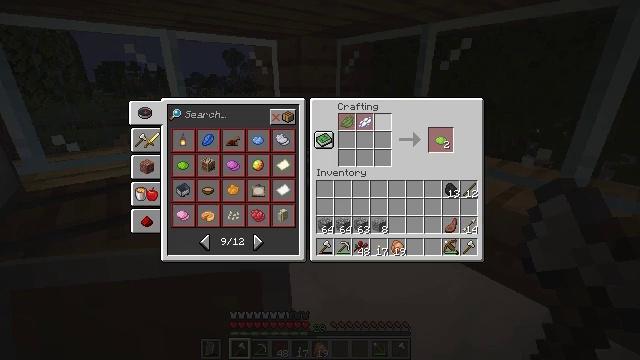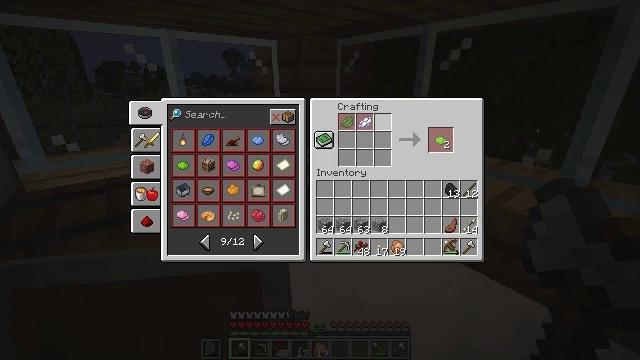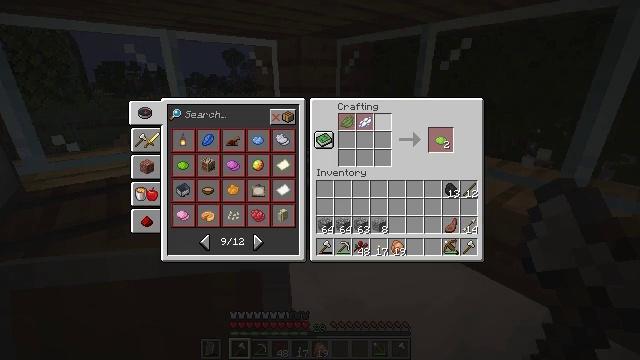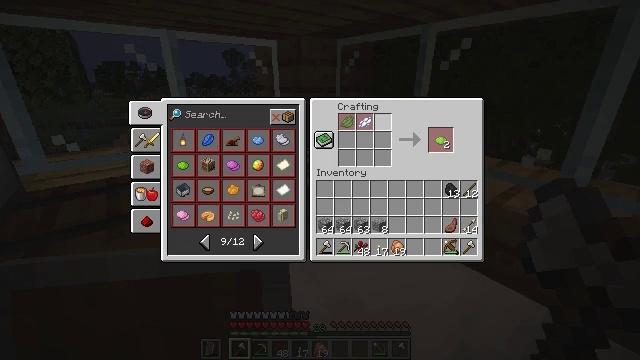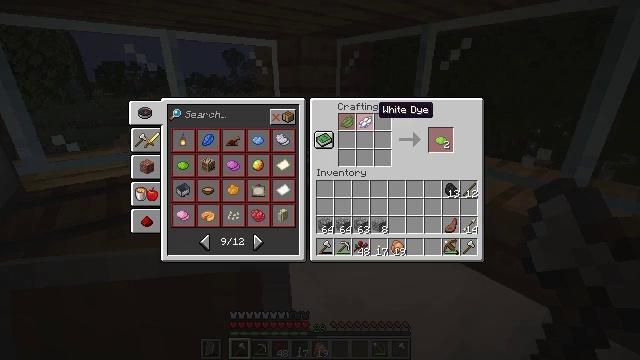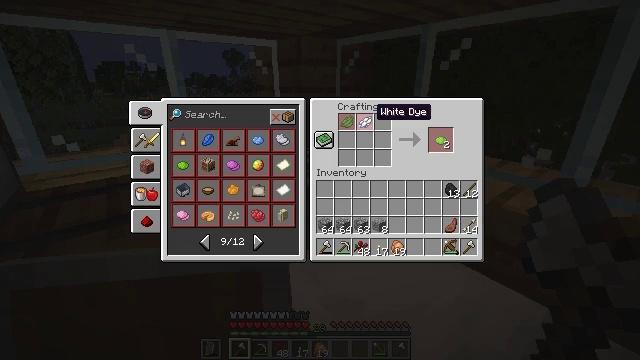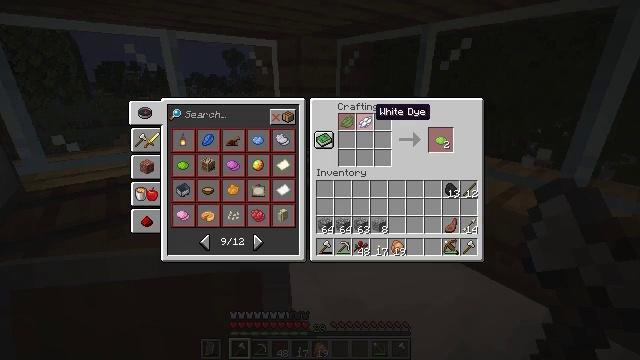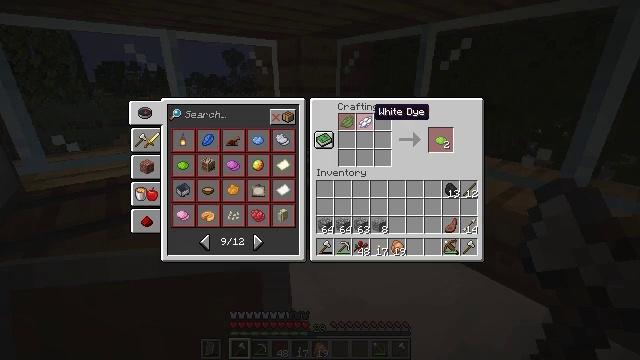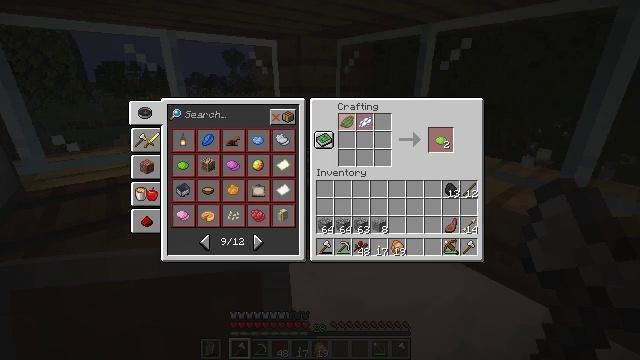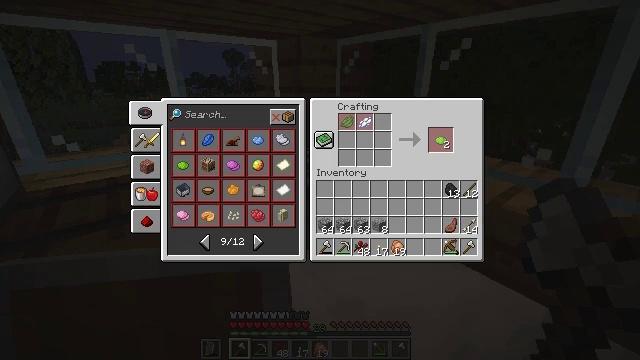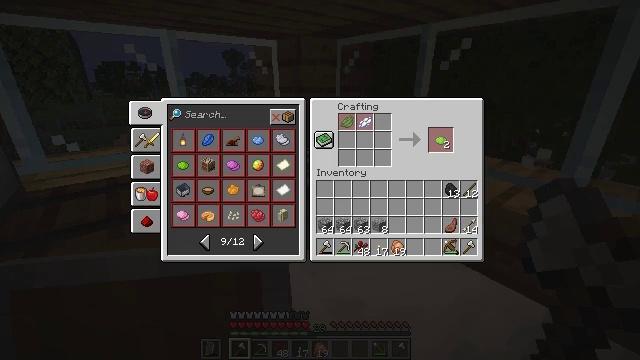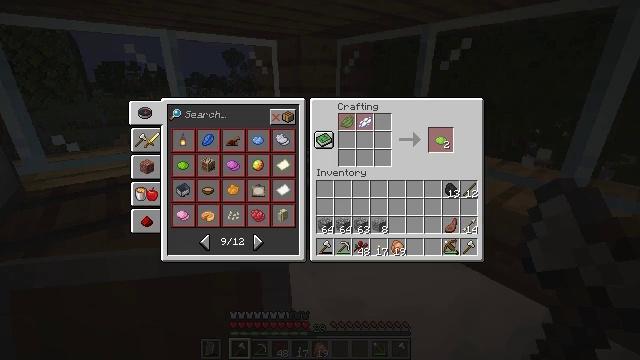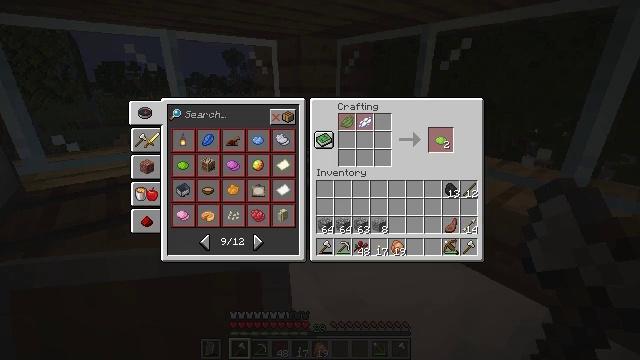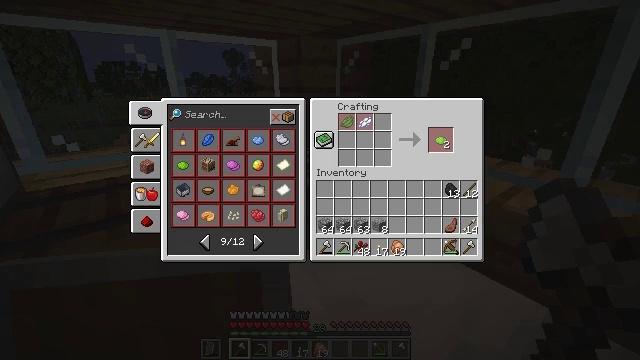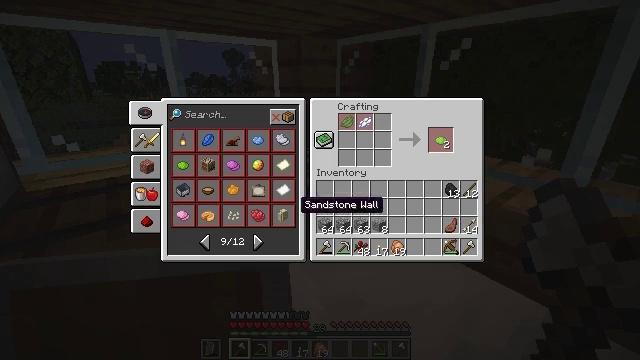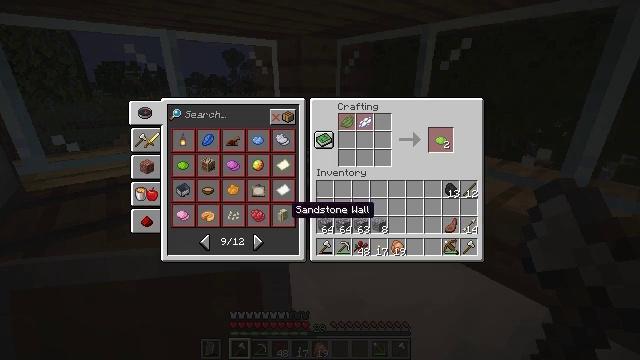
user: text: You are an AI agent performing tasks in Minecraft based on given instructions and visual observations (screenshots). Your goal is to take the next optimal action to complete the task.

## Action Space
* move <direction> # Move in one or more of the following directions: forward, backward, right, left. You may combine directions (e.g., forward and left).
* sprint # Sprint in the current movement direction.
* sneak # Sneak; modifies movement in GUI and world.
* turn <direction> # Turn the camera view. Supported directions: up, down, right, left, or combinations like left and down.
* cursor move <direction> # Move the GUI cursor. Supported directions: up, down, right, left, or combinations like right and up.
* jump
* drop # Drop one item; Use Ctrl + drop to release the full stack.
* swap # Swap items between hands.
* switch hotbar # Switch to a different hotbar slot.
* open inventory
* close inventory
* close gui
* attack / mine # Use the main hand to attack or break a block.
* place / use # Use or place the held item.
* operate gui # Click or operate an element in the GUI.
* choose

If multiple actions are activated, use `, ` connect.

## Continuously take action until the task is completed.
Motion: motion action
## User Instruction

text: Get an ender eye by combining ender pearl and blaze powder in the crafting table.
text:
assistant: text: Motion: no_op
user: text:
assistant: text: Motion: no_op
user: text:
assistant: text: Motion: no_op
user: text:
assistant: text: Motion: no_op
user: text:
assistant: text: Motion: no_op
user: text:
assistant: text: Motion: no_op
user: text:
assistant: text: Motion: no_op
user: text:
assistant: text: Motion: cursor move left and down
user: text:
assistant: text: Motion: cursor move left and down
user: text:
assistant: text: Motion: cursor move left and down
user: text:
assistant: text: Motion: cursor move left and down
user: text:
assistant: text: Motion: cursor move down
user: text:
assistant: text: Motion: no_op
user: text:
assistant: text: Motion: no_op
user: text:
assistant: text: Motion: cursor move left
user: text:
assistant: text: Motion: cursor move left
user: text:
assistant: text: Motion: cursor move left
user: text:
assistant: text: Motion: cursor move left
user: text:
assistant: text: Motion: no_op
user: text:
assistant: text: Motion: no_op
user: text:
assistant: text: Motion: no_op
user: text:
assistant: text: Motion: no_op
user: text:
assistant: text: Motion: no_op
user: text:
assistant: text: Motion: operate gui
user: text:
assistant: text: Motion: operate gui
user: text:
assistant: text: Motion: operate gui
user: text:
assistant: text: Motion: no_op
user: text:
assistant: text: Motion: no_op
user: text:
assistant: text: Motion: no_op
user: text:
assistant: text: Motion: no_op